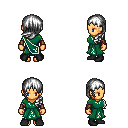
a pixel art fantasy rpg character, female body template, human, tanned skin, sash dress, gold greaves, white left-swept hairstyle, cloth bracers, black shoes, four views (front, back, left, right), 2x2 character sprite sheet, small pixel art, hard edges, no anti-aliasing